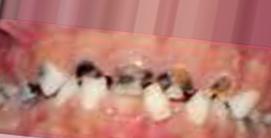
Condition: Caries